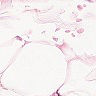
Metastatic tissue present: no